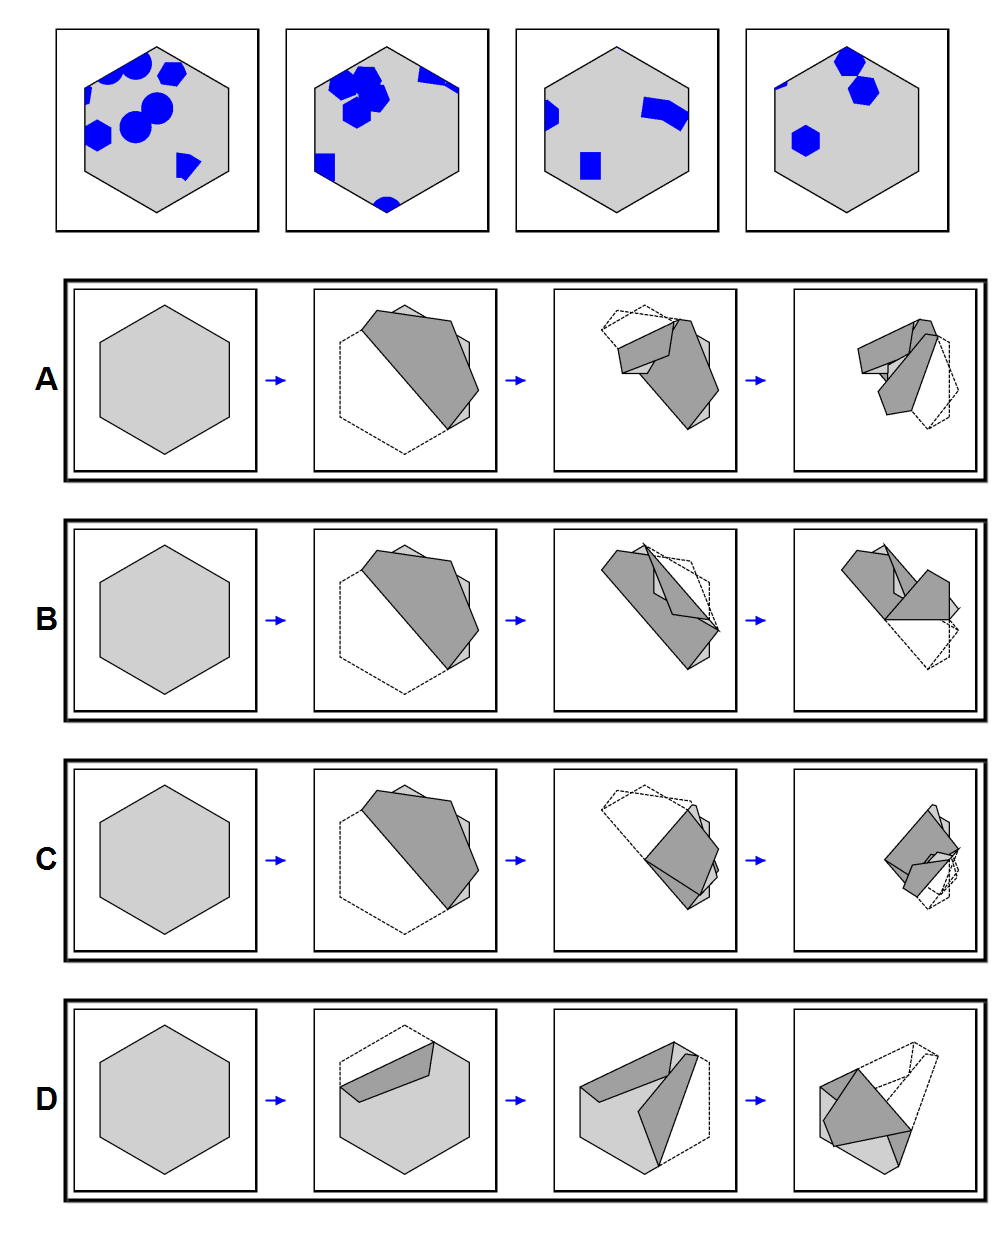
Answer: D